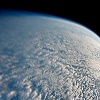
Label: cloud